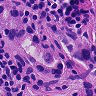
Metastatic tissue present: yes